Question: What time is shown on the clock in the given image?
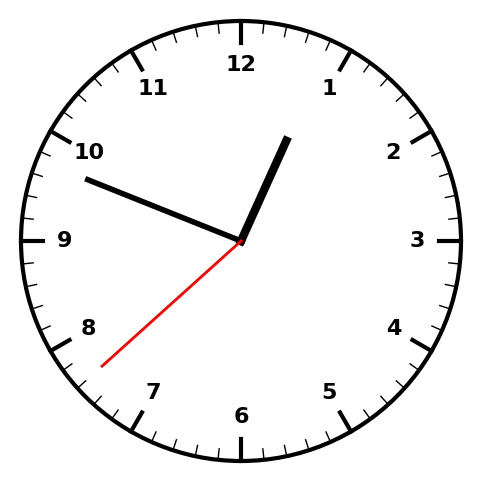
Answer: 12:48:38